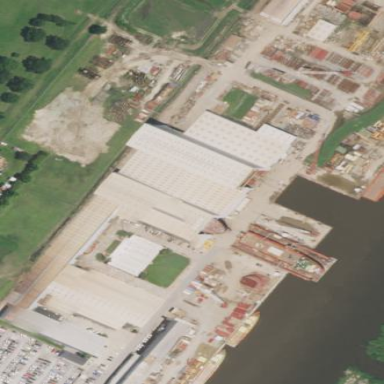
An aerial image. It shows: Industrial area with shipyard.